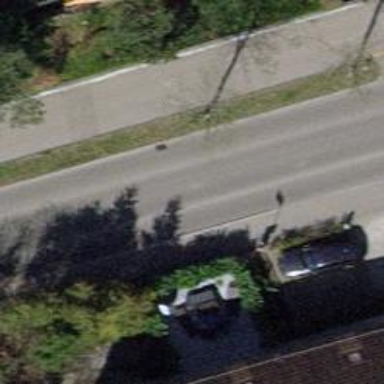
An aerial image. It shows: Bus stop with platform for public transport.